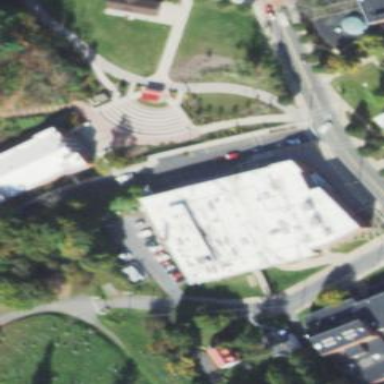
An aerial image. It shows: University building.